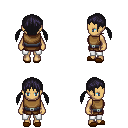
a pixel art fantasy rpg character, female body template, human, tanned skin, leather chest armor, white pants, raven twin-tailed hairstyle, brown slippers, four views (front, back, left, right), 2x2 character sprite sheet, small pixel art, hard edges, no anti-aliasing